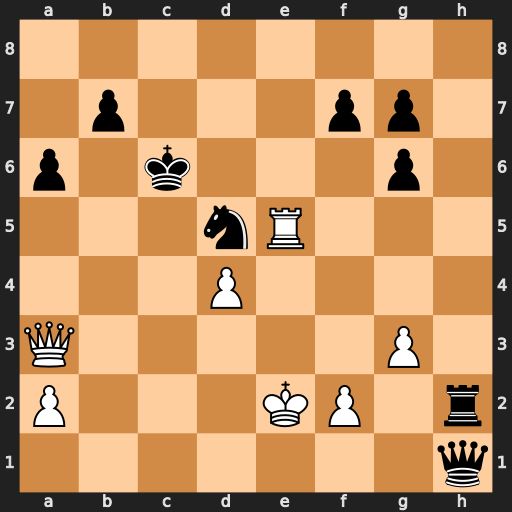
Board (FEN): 8/1p3pp1/p1k3p1/3nR3/3P4/Q5P1/P3KP1r/7q
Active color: w
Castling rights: -
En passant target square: -
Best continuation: Qc5+ Kd7 Rxd5+ Qxd5 Qxd5+